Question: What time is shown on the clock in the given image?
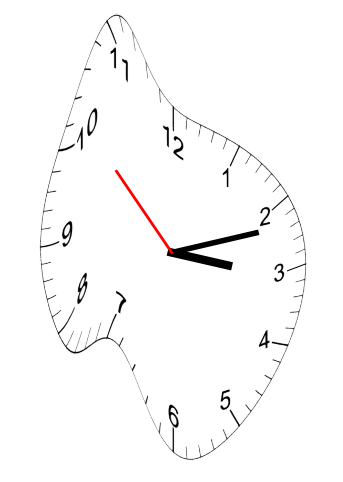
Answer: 03:11:52